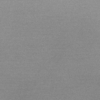
Label: dusty